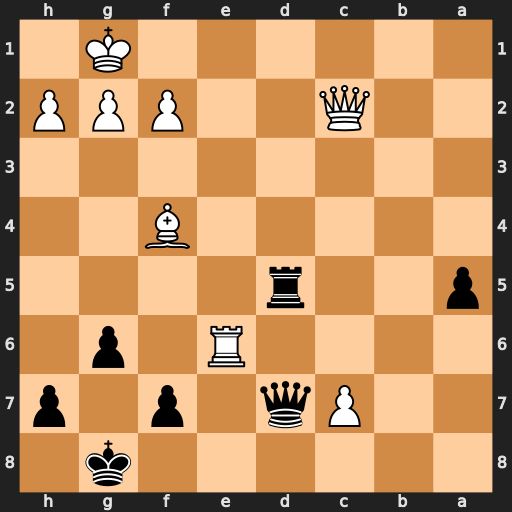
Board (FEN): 6k1/2Pq1p1p/4R1p1/p2r4/5B2/8/2Q2PPP/6K1
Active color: b
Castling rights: -
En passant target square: -
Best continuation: Rd1+ Qxd1 Qxd1+ Re1 Qxe1#